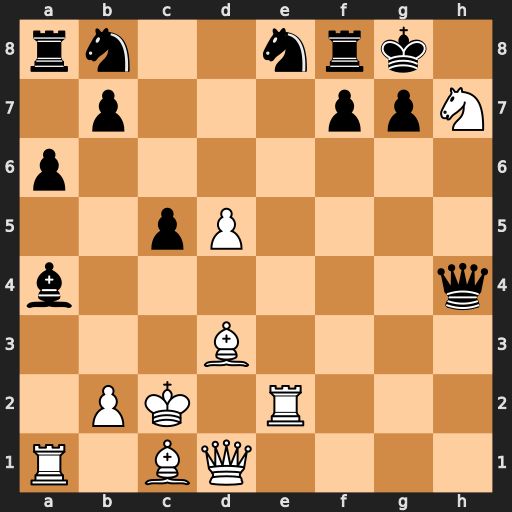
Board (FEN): rn2nrk1/1p3ppN/p7/2pP4/b6q/3B4/1PK1R3/R1BQ4
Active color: w
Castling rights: -
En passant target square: -
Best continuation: Rxa4 Qxa4+ b3